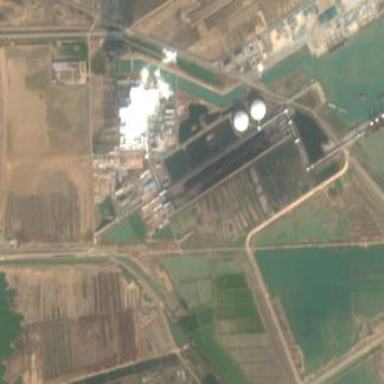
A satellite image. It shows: Industrial area with coal-powered plant.